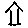
Label: house